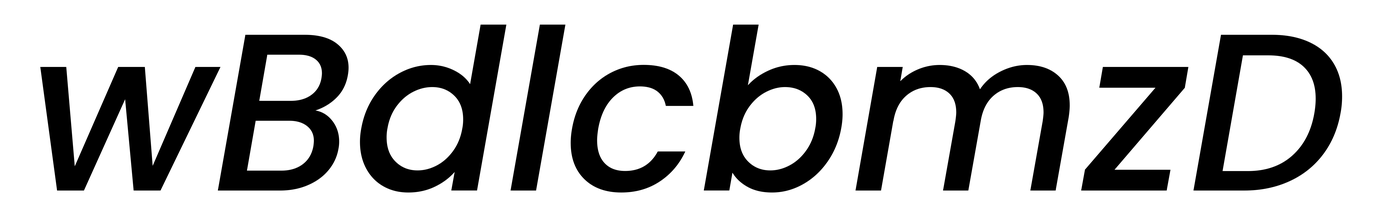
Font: Poppins-MediumItalic